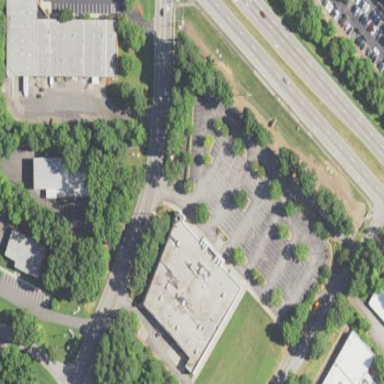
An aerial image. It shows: Commercial building.